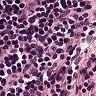
Metastatic tissue present: no